Question: I'm trying to create a QA automation for Google Chrome, in order to simulate clicks and receive click events on the tab buttons.
I'm using the <URL> to get the full accessible elements tree.
When using AccExplorer 2.0 to view the tree - it looks great (see image at the end).
But my program shows only a partial tree, and the names do not match the ones I see on AccExplorer.
I'm running:
- -
Any ideas why I can't view the full tree?
Thanks
<URL>
'''
int _tmain(int argc, _TCHAR* argv[])
{
int i=0;
HWND hWndChrome = NULL;
hWndChrome = (HWND)0x000702c0;
wcout << L"
Chrome_WidgetWin_1 = "<< hex << hWndChrome << "
--------------------------";
CComPtr<IAccessible> pAccMain;
::AccessibleObjectFromWindow(hWndChrome, OBJID_CLIENT, IID_IAccessible, (void**)(&pAccMain));
WalkTreeWithAccessibleChildren(pAccMain, 0);
_getch();
return 0;
}
HRESULT WalkTreeWithAccessibleChildren(__in CComPtr<IAccessible> pAcc, __in int depth)
{
long childCount = 0;
long returnCount = 0;
HRESULT hr = pAcc->get_accChildCount(&childCount);
if (childCount == 0)
return S_FALSE;
CComVariant* pArray = new CComVariant[childCount];
hr = ::AccessibleChildren(pAcc, 0L, childCount, pArray, &returnCount);
if (FAILED(hr))
return hr;
// Iterate through children.
for (int x = 0; x < returnCount; x++)
{
CComVariant vtChild = pArray[x];
// If it's an accessible object, get the IAccessible, and recurse.
if (vtChild.vt == VT_DISPATCH)
{
CComPtr<IDispatch> pDisp = vtChild.pdispVal;
CComQIPtr<IAccessible> pAccChild = pDisp;
if (!pAccChild)
continue;
// Print current accessible element
wcout << endl;
for (int y = 0; y < depth; y++) wcout << L" ";
wcout << L"* " << GetName(pAccChild, CHILDID_SELF).data() << L" | " << GetRole(pAccChild, CHILDID_SELF).data() << L" (Object)";
WalkTreeWithAccessibleChildren(pAccChild, depth + 1);
}
// Else it's a child element so we have to call accNavigate on the parent,
// and we do not recurse because child elements can't have children.
else
{
// Print current accessible element
wcout << endl;
for (int y = 0; y < depth; y++) wcout << L" ";
wcout << L"* " << GetName(pAcc, vtChild.lVal).data() << L" | " << GetRole(pAcc, vtChild.lVal).data() << " (Child)";
}
}
delete[] pArray;
return S_OK;
}
wstring GetName(__in CComPtr<IAccessible> pAcc, __in CComVariant varChild)
{
if (!pAcc)
return L"";
CComBSTR bstrName;
HRESULT hr = pAcc->get_accName(varChild, &bstrName);
if (FAILED(hr))
return L"";
if (!bstrName.m_str)
return L"<NULL>";
return bstrName.m_str;
}
wstring GetRole(__in CComPtr<IAccessible> pAcc, __in CComVariant varChild)
{
if (!pAcc)
return L"";
CComVariant varRoleID;
HRESULT hr = pAcc->get_accRole(varChild, &varRoleID);
if (FAILED(hr))
return L"";
WCHAR sRoleBuff[1024] = {0};
hr = ::GetRoleText(varRoleID.lVal, sRoleBuff, 1024);
if (FAILED(hr))
return L"";
return sRoleBuff;
}
'''
'''
Chrome_WidgetWin_1 = 000702C0
--------------------------
* Chrome Legacy Window | window (Object)
* System | menu bar (Object)
* <NULL> | title bar (Object)
* IME | push button (Child)
* Minimize | push button (Child)
* Maximize | push button (Child)
* Context help | push button (Child)
* Close | push button (Child)
* Application | menu bar (Object)
* Chrome Legacy Window | client (Object)
// -----> { there should be a big sub-tree here } <----- //
* Vertical | scroll bar (Object)
* Line up | push button (Child)
* Page up | push button (Child)
* Position | indicator (Child)
* Page down | push button (Child)
* Line down | push button (Child)
* Horizontal | scroll bar (Object)
* Column left | push button (Child)
* Page left | push button (Child)
* Position | indicator (Child)
* Page right | push button (Child)
* Column right | push button (Child)
* <NULL> | grip (Object)
'''
(some nodes are collapsed)

---
When Using instead (as in the example, in ) - I get a tree with more nodes, but still I can't see the tab elements.
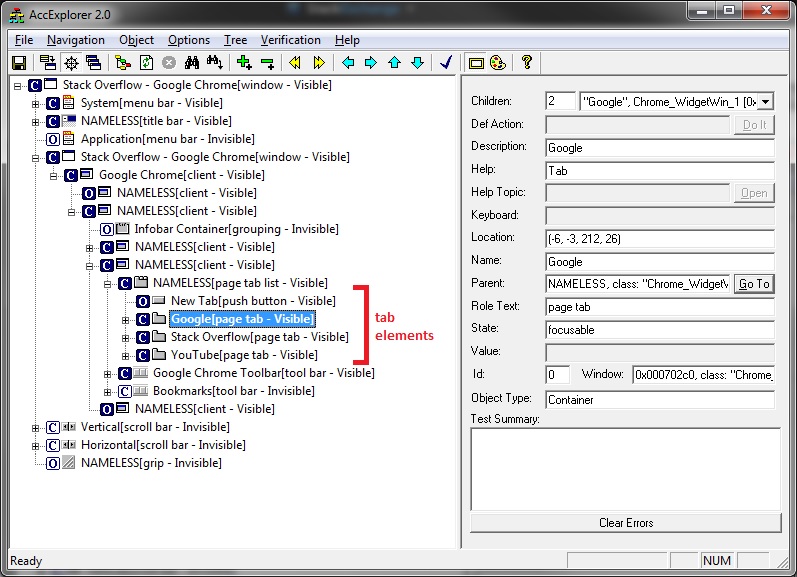
Answer: OK, so after too long, I found the minor little thing that made all the difference...
I forgot to use ...
The interesting thing is that without it works, but only , and no HRESULT indicated this (didn't get anything like CO_E_NOTINITIALIZED).
Anyway - if you use wihtout - expect things not to work properly...